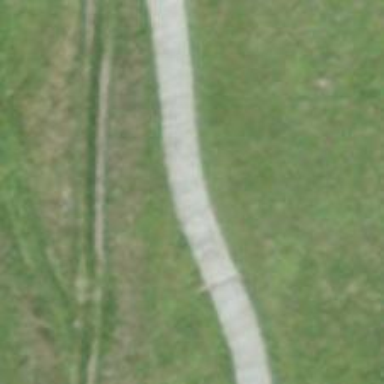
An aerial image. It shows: Gravel track with grade 5 track type.